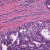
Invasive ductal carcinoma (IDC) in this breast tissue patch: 0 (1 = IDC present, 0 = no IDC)